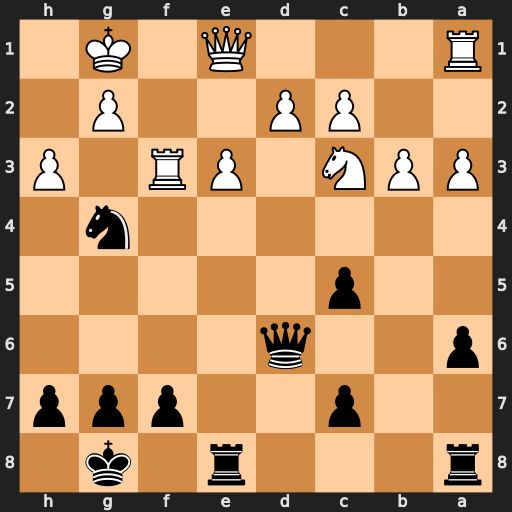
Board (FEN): r3r1k1/2p2ppp/p2q4/2p5/6n1/PPN1PR1P/2PP2P1/R3Q1K1
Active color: b
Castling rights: -
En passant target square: -
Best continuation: Qh2+ Kf1 Qh1+ Ke2 Qxg2+